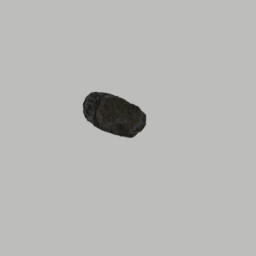
Label: nature